Field crop: maize
Growth stage: 2
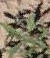
Species: atriplex